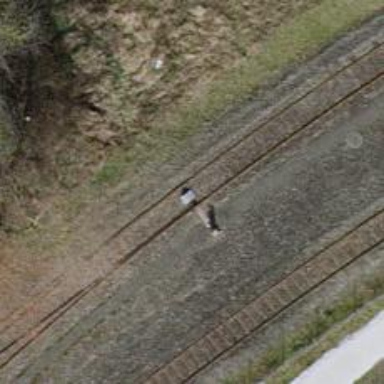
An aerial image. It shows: Railway switch.